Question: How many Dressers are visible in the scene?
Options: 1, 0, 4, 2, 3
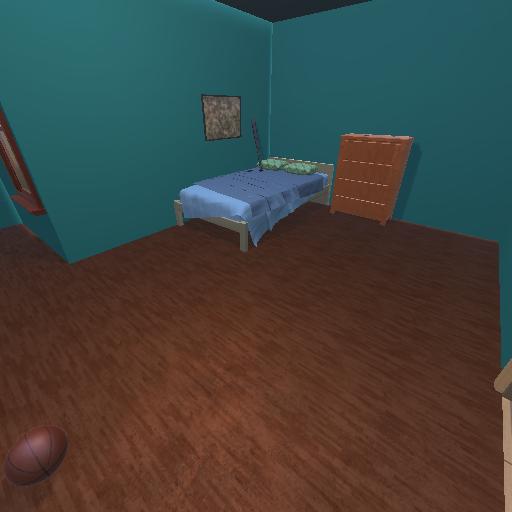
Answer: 1